Interaction volume radius: 5 \u00c5
Interaction volume height: 35 \u00c5
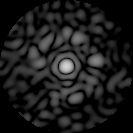
Disorder parameter: 0.8298